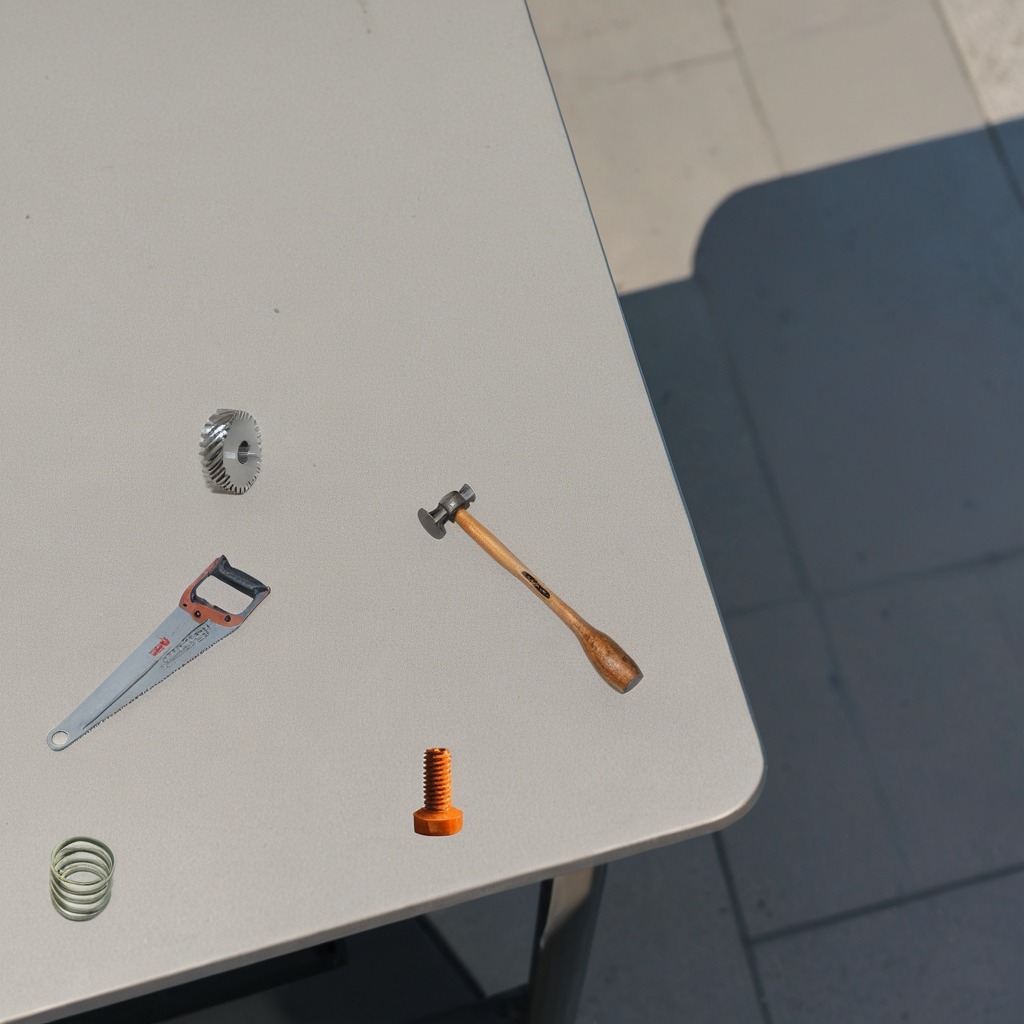
A steel gear with teeth, a hammer, a metal machine screw, a coiled metal spring, and a handheld metal saw are lying on the utility table.